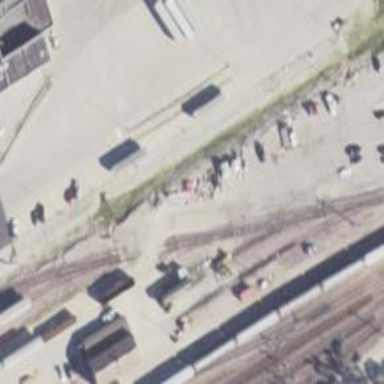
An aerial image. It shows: Railway siding for service.